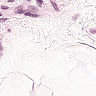
Metastatic tissue present: no